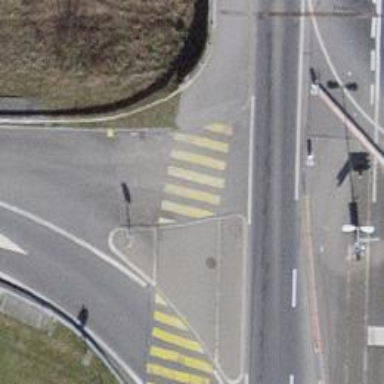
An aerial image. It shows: Kerb serving as barrier.